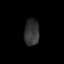
Tissue: lung
Cell type: T cells
Senescence score: 0.1617
Nuclear area (px): 389
Mean DAPI intensity: 50.113